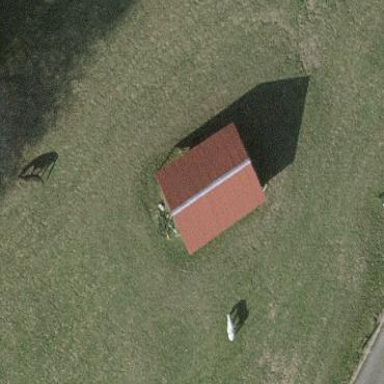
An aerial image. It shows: Rural barn.